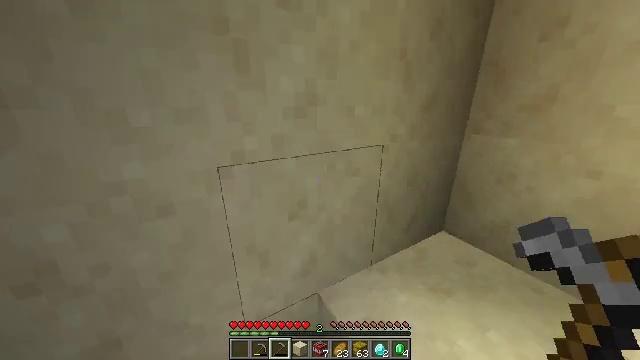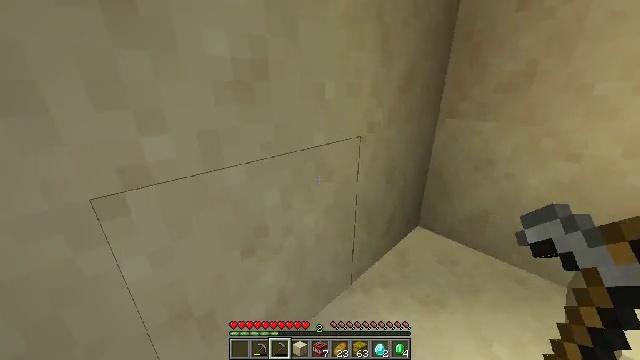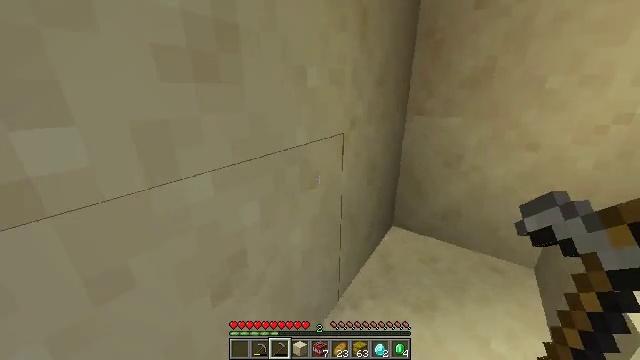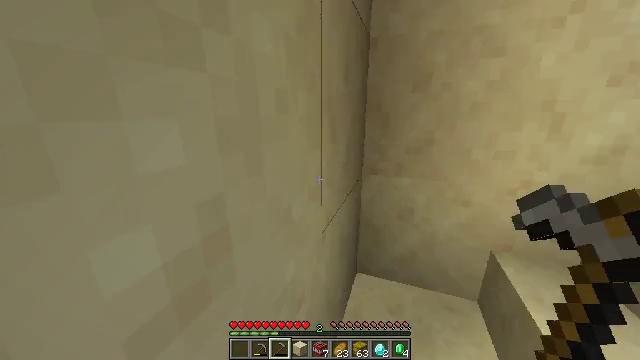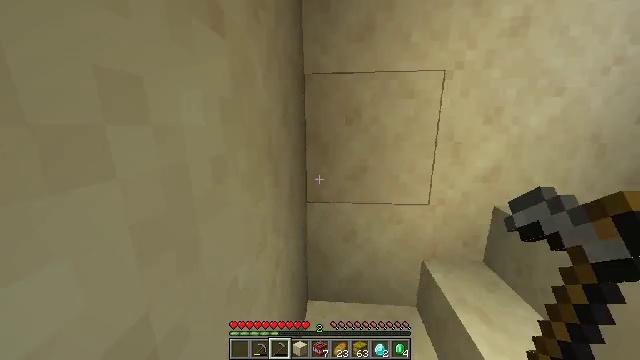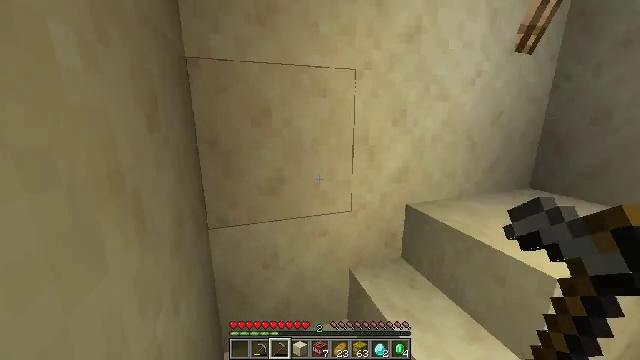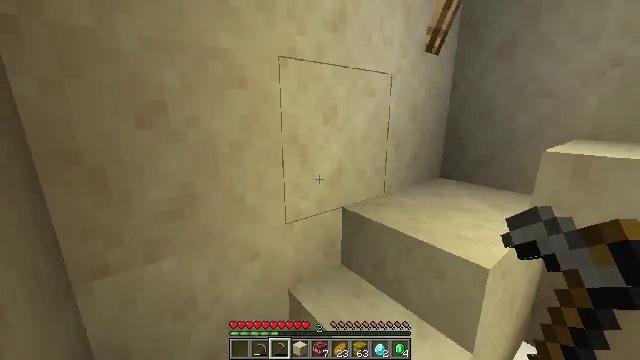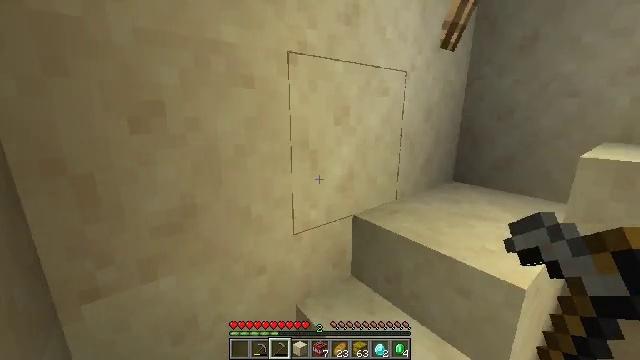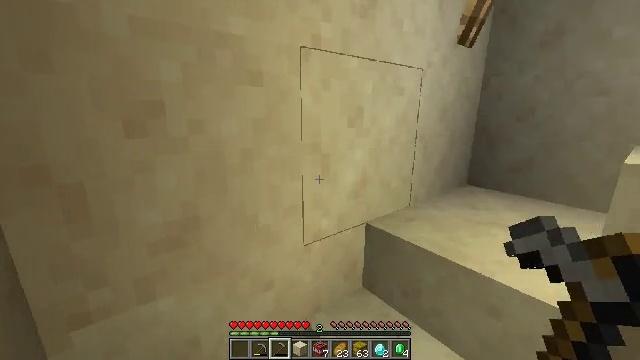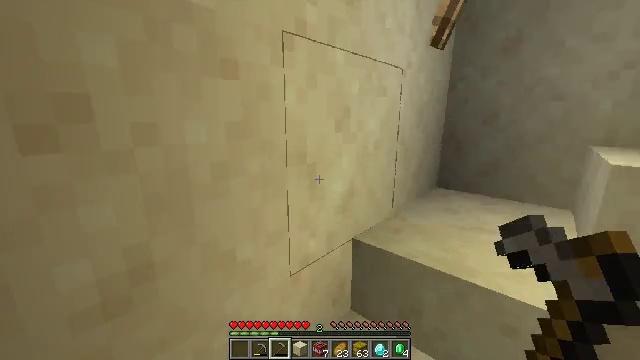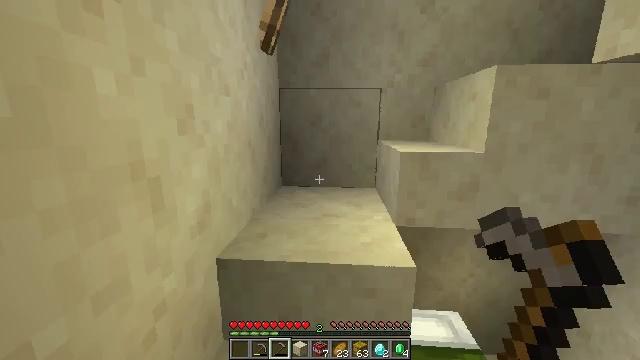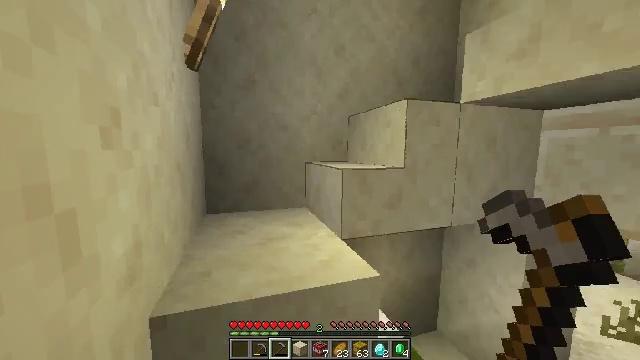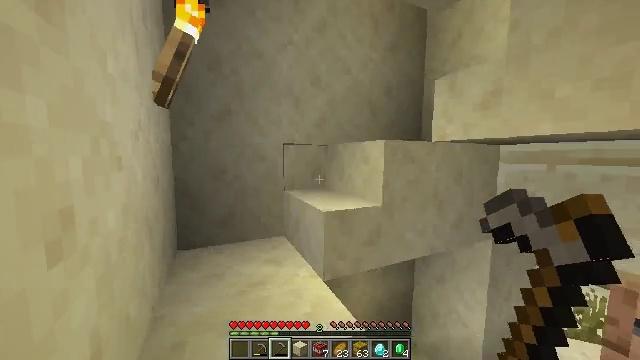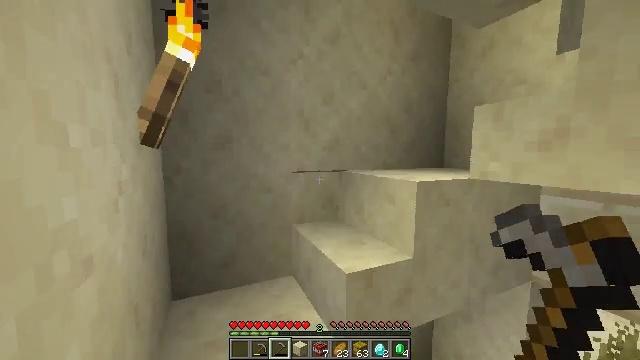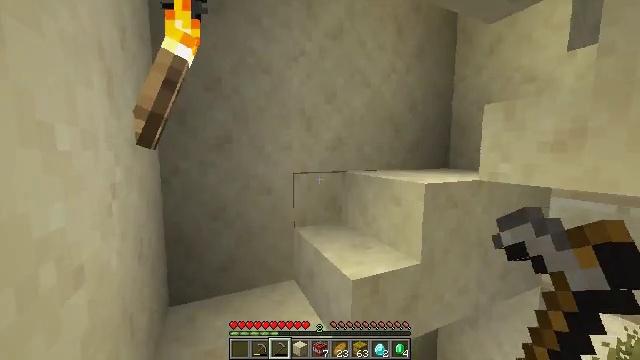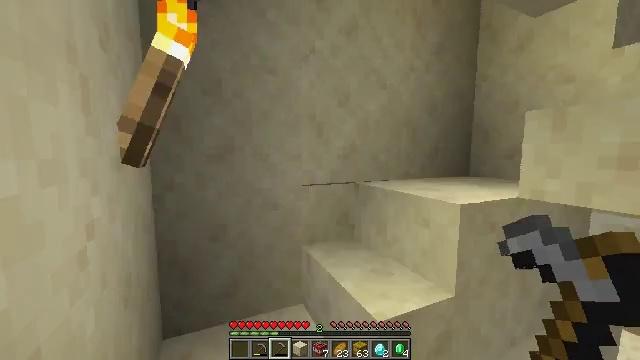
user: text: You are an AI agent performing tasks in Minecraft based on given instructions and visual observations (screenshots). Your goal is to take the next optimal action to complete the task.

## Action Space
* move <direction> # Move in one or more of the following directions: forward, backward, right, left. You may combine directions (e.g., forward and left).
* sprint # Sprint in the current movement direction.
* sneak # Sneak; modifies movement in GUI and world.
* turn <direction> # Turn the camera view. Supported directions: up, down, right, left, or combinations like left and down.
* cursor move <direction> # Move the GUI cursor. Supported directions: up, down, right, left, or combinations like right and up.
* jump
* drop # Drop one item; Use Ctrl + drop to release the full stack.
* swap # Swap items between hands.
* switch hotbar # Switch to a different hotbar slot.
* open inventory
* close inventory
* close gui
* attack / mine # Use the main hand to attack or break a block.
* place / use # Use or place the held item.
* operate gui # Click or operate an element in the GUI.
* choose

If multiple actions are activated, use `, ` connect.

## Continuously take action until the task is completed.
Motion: motion action
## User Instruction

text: Break the dirt block.
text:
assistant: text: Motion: move forward and move left, sprint, turn right and down
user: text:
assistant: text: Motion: move forward and move left, sprint, turn right and up
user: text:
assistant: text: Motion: move forward and move left, sprint, turn right and up
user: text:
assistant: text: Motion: move forward and move left, sprint, turn right and up
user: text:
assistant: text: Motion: move forward and move left, sprint, turn right
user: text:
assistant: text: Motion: move forward and move left, sprint, turn right
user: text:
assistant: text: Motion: move forward and move left, sprint
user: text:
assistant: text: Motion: move forward and move left, sprint
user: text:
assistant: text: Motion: move forward and move left, sprint, turn right
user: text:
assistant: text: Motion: move forward and move left, sprint, turn right and up
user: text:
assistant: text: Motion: move forward and move left, sprint, turn right and up
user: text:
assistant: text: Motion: move forward and move left, sprint, turn right and up
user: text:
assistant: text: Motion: move forward and move left, sprint
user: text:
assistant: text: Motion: move forward and move left, sprint
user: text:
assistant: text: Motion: move forward and move left, sprint
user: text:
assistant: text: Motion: move forward and move left, sprint, turn left
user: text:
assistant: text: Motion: move forward and move left, sprint, turn right and down
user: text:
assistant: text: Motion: move forward and move left, sprint, turn right
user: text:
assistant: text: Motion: move forward and move left, sprint, turn right
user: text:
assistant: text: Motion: move forward and move left, sprint, turn right
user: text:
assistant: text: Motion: move forward and move left, sprint, turn right
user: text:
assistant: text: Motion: move forward and move left, sprint, turn up
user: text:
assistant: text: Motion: move forward and move left, sprint
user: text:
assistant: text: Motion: move forward and move left, sprint, turn right and up
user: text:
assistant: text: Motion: move forward and move left, sprint, turn right
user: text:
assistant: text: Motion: move forward and move left, sprint, turn right
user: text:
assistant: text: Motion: move forward and move left, sprint, turn right
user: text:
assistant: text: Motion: move forward and move left, sprint
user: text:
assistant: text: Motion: move forward and move left, sprint
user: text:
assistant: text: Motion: move forward and move left, sprint